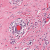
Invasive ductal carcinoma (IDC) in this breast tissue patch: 0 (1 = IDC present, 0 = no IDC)